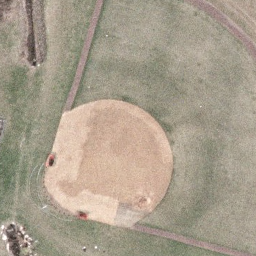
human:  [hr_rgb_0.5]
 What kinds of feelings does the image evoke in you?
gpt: baseball diamond